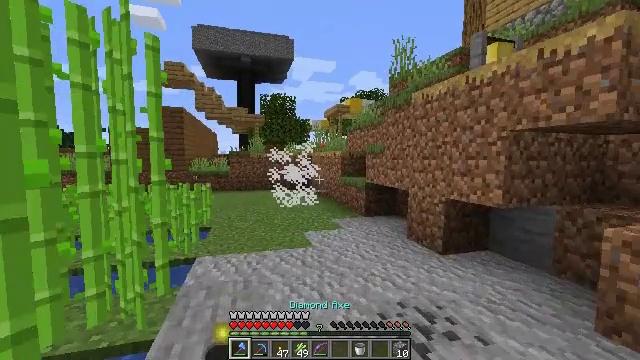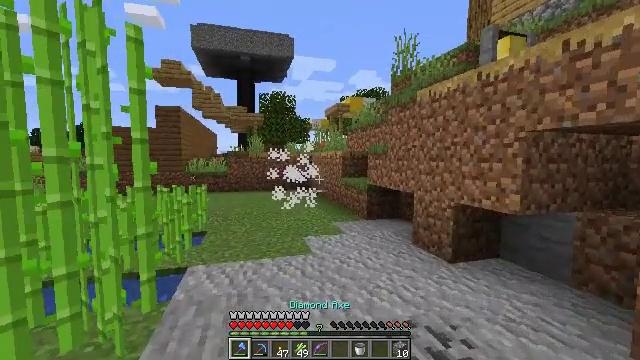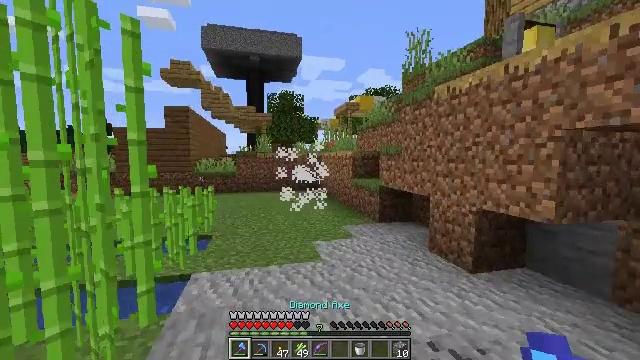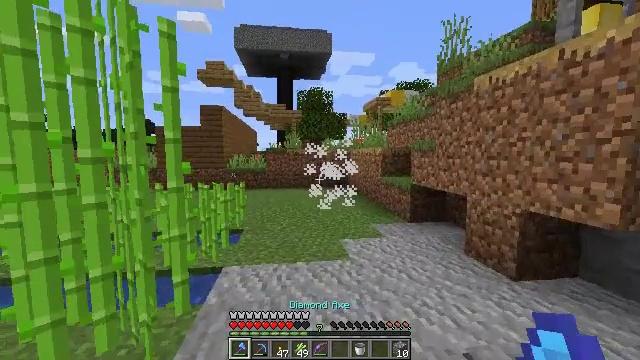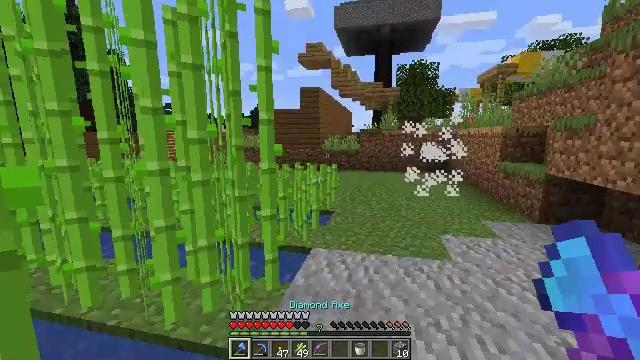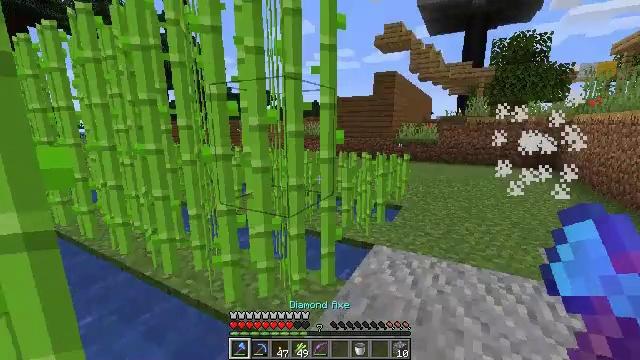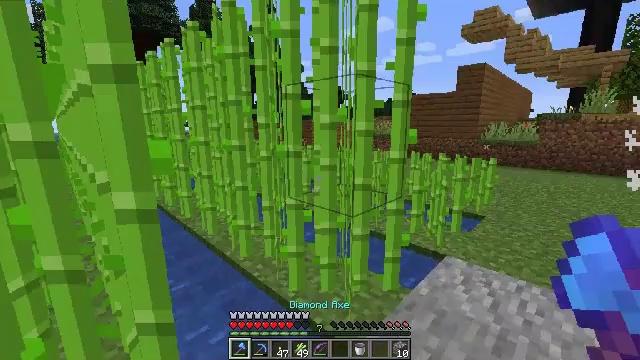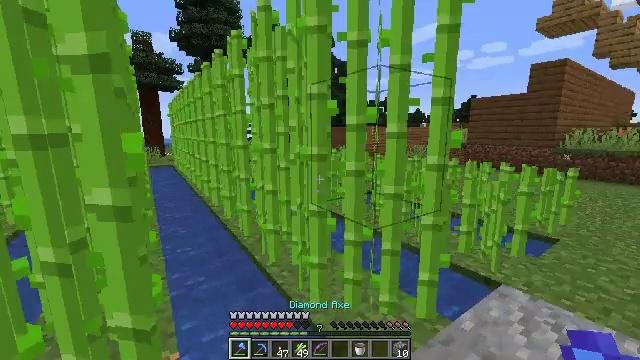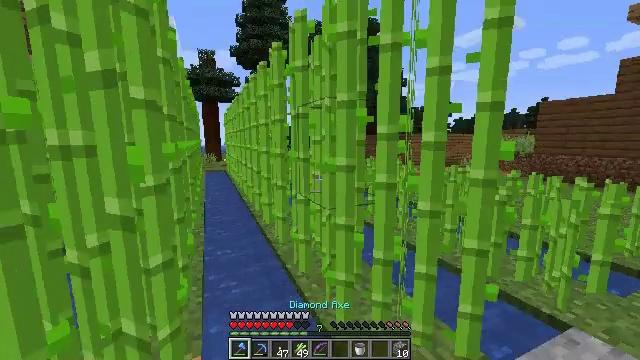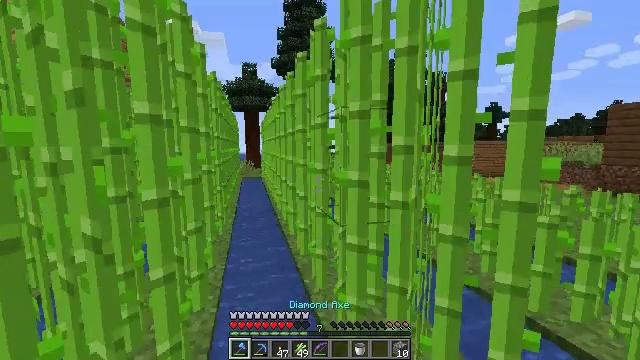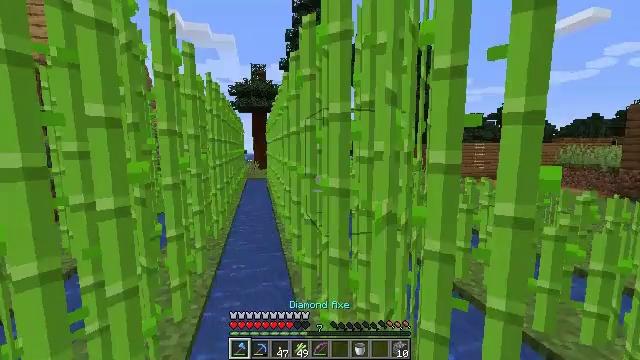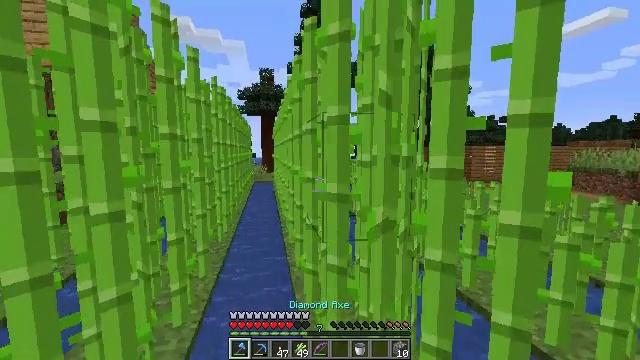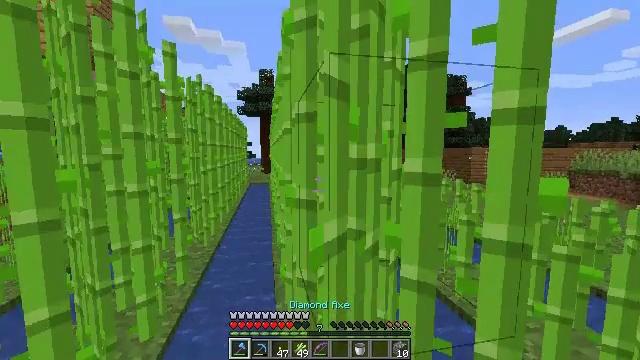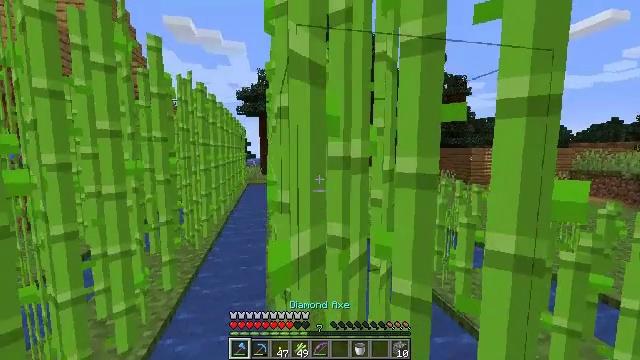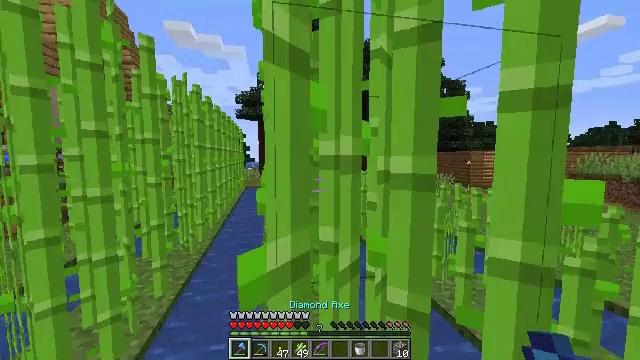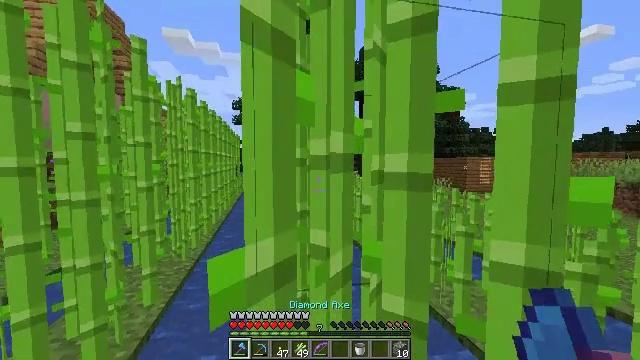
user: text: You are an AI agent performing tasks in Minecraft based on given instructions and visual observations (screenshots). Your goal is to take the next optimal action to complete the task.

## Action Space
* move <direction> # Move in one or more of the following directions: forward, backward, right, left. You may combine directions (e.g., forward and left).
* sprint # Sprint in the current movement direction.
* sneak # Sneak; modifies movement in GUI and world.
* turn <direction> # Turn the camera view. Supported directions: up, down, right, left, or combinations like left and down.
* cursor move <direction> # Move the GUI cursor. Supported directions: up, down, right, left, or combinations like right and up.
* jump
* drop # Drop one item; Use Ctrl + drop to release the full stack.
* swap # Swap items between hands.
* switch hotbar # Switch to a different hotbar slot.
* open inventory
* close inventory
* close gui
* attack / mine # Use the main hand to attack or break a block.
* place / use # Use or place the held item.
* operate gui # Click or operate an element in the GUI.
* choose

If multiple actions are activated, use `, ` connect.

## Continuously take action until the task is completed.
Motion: motion action
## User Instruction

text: Break the sugar cane.
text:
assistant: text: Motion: move forward
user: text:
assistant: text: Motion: move forward, turn left
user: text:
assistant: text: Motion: move forward, turn left
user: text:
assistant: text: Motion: move forward, turn left and down
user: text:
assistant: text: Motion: move forward and move right, turn left and down
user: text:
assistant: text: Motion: move forward and move right, turn left
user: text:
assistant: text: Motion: move forward and move right, turn left and up
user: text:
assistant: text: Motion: move forward and move right, turn left and up
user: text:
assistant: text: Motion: move forward and move right, turn left and up
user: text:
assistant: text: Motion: move forward and move right, turn left
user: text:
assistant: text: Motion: move forward and move right, turn left
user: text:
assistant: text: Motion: move forward
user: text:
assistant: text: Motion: no_op
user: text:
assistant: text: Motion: no_op
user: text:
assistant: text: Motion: turn up
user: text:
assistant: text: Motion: no_op
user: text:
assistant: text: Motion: no_op
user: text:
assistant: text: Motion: turn left
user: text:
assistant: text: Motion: no_op
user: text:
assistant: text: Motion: move forward, attack / mine
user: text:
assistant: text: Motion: move forward, attack / mine
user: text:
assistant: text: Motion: move forward, attack / mine
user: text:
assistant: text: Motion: move forward, turn up, attack / mine
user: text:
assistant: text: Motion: move forward, attack / mine
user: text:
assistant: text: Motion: move forward, attack / mine
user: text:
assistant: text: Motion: move forward, attack / mine
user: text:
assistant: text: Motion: move forward, attack / mine
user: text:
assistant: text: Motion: move forward, turn left, attack / mine
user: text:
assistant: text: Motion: move forward, attack / mine
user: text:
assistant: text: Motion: move forward, sprint, attack / mine